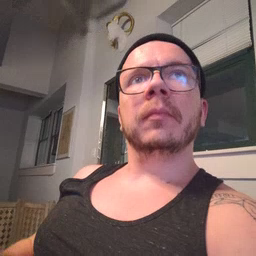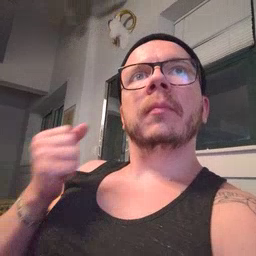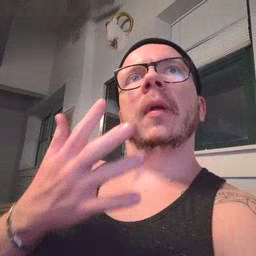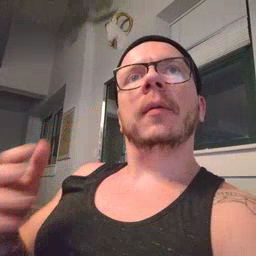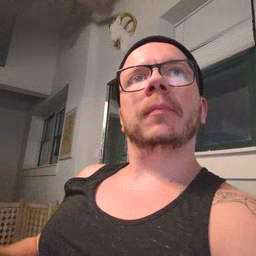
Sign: many